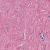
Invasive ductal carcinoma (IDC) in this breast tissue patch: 0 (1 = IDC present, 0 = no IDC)